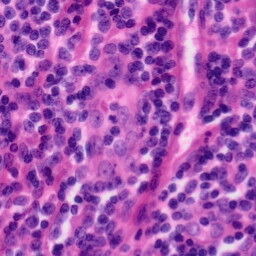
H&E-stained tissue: Tonsil